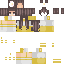
A female human skin with pale skin, wearing brown long hair dressed in a yellow hoodie and brown pants, featuring a closed mouth.